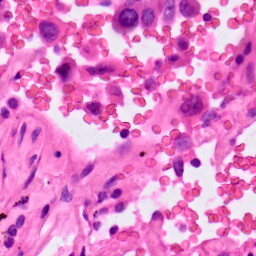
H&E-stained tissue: Lung